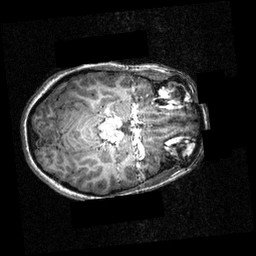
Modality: T1w
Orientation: axial
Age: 16
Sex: female
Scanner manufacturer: siemens
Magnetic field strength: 3.951 T
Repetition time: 1.5 s
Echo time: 0.00335 s